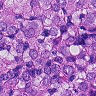
Metastatic tissue present: yes